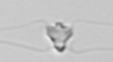
Label: Chaetoceros_didymus